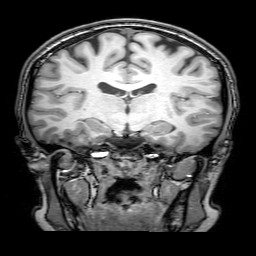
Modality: T1w
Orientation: sagittal